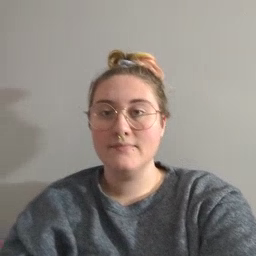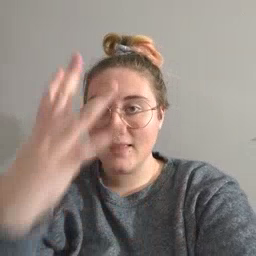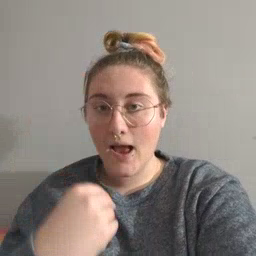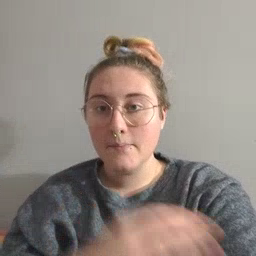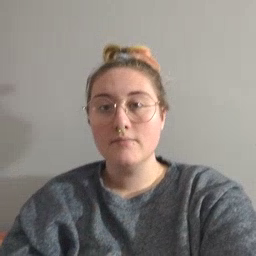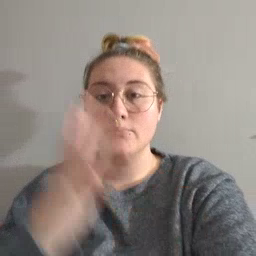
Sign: nap